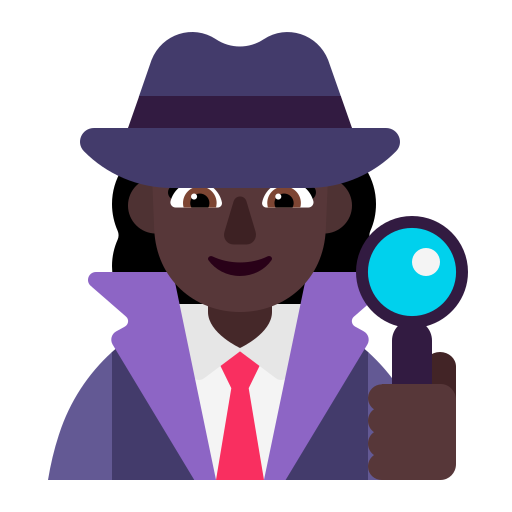
woman detective flat dark